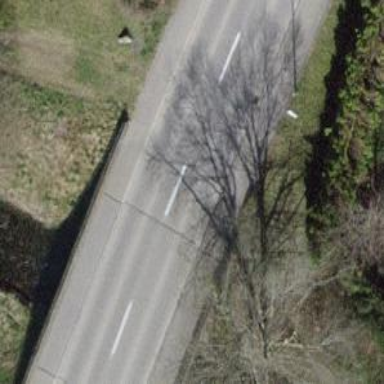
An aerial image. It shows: Tertiary road with bridge.